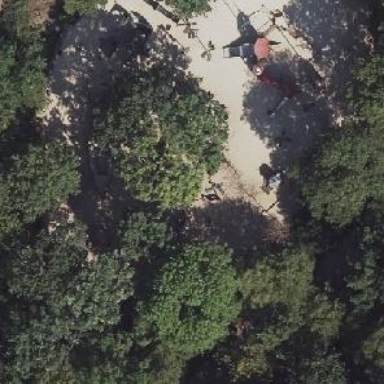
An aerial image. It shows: Playground with playhouse.